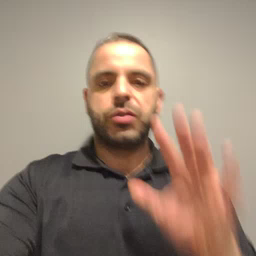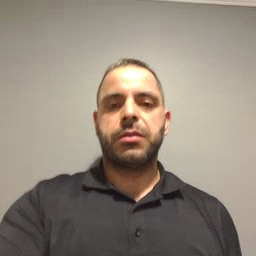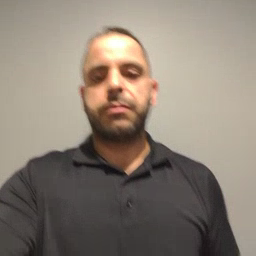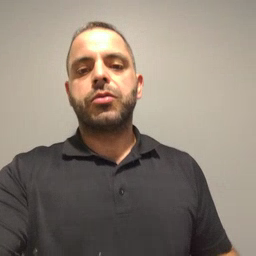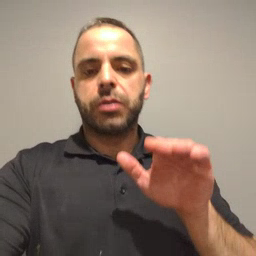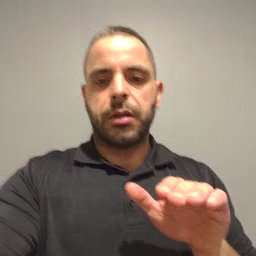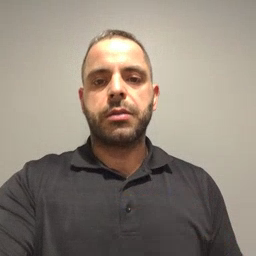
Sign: child